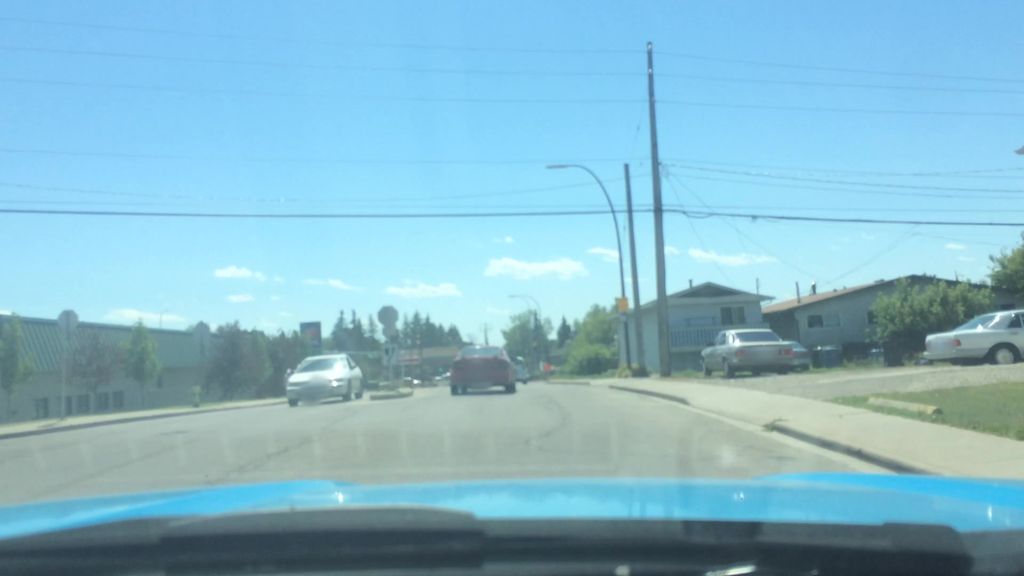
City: calgary